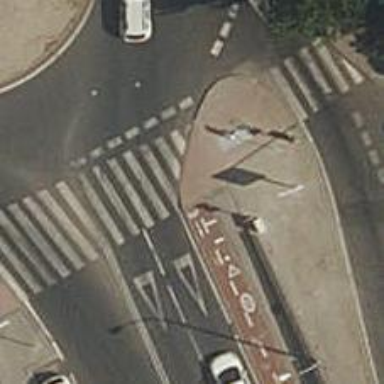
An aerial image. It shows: Cycleway.